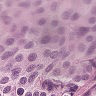
Metastatic tissue present: yes